Question: step1:crontab -
vi test
05 * * * * php /home/rizwan/PHP-workspace/mgstore/mg2ERP_customers_create.php
after entering the path for saving i used as ctrl+z but,after for checking cronfiles i typed as crontab -l it shows no crontab for rizwan,if anyone knows please comment here.
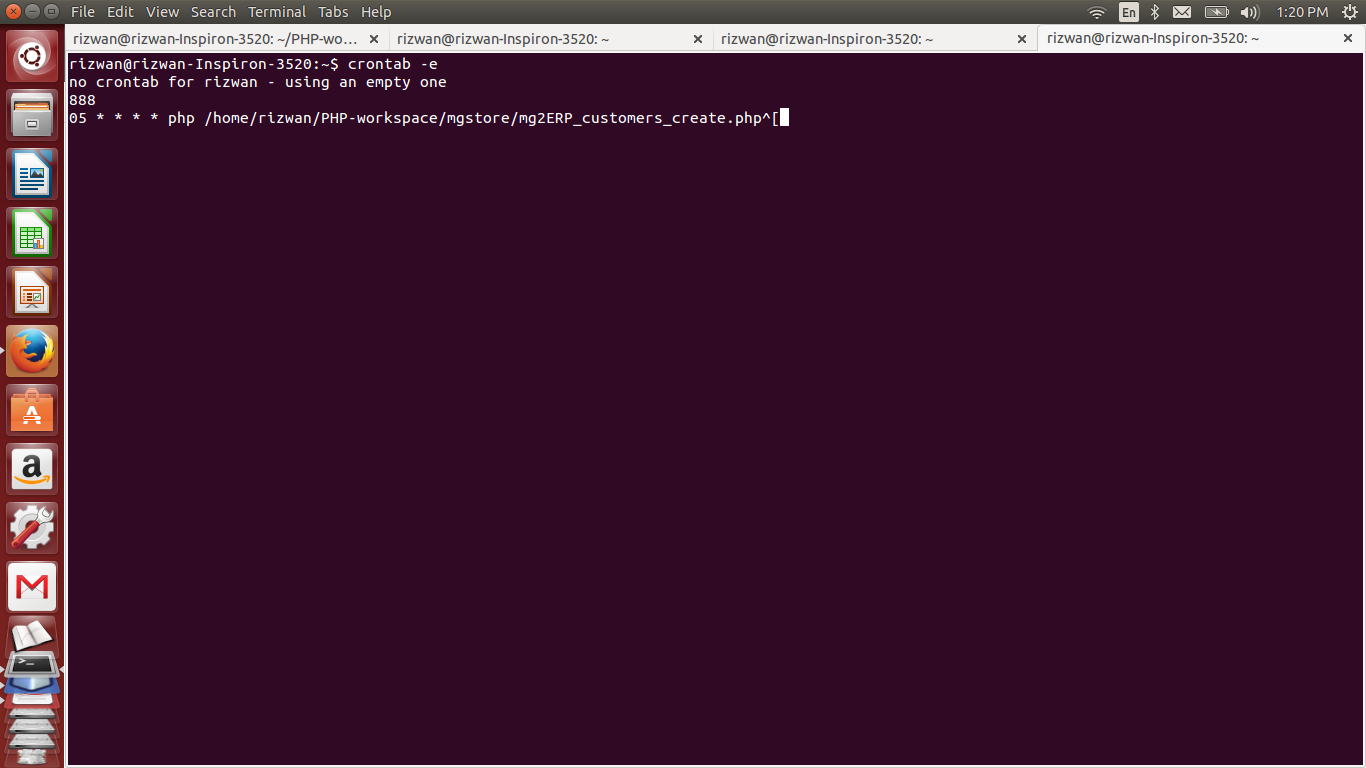
Answer: Follow the below Steps:
1) To add the required cronjob in crontab use below command:
crontab -e
2) Now add the cronjob using below command:
05 * * * * php /home/rizwan/PHP-workspace/mgstore/mg2ERP_customers_create.php
3) To save
Press Escape
Type :wq!
Press enter
4) To see the added cronjob use below command:
crontab -l